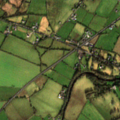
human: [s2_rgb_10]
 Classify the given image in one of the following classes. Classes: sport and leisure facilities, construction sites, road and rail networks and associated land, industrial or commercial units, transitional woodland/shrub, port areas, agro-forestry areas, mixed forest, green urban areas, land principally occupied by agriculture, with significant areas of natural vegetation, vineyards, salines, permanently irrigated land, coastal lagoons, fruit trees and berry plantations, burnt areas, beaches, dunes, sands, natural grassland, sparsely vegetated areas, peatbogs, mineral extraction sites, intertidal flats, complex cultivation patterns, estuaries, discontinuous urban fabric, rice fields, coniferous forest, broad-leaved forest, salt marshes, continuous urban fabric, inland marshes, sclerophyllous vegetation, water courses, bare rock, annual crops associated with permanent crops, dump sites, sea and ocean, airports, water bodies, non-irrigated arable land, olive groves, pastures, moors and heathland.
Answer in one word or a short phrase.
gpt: non-irrigated arable land, pastures, land principally occupied by agriculture, with significant areas of natural vegetation